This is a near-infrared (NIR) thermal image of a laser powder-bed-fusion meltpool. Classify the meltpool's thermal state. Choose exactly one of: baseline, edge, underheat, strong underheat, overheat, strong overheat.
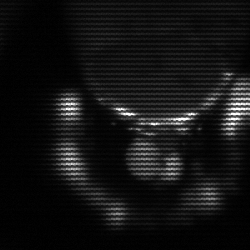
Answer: edge